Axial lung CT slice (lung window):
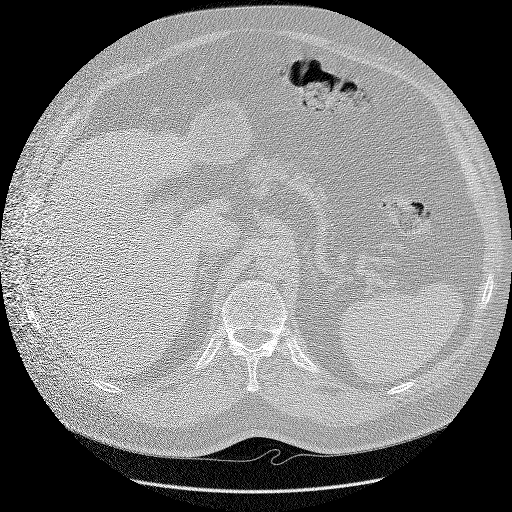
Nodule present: no